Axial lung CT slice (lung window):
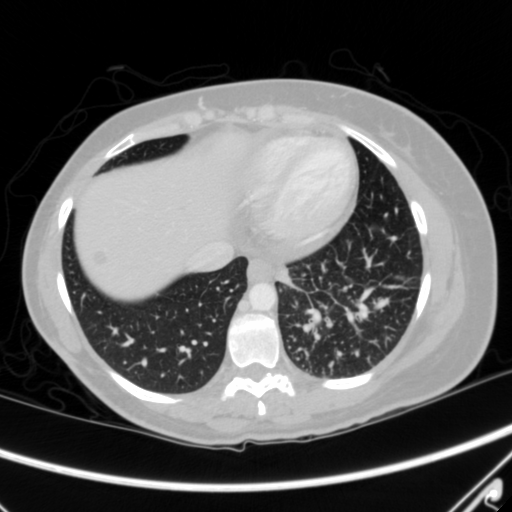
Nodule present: no